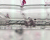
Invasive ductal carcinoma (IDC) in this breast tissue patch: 0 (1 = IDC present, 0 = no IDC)